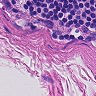
Metastatic tissue present: no